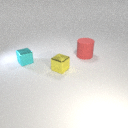
small yellow metal cube in front of large red rubber cylinder